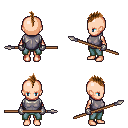
a pixel art fantasy rpg character, female body template, human, light skin, steel chest armor, teal pants, brown mohawk hairstyle, metal gloves, spear, four views (front, back, left, right), 2x2 character sprite sheet, small pixel art, hard edges, no anti-aliasing